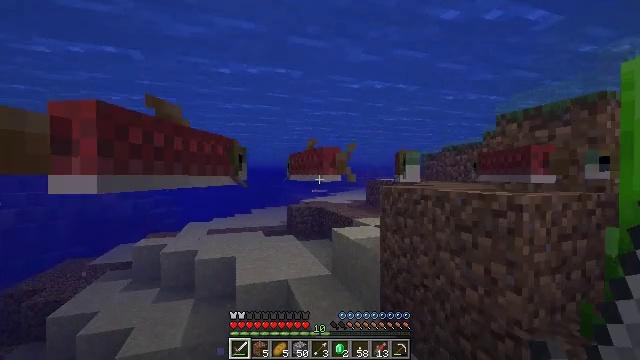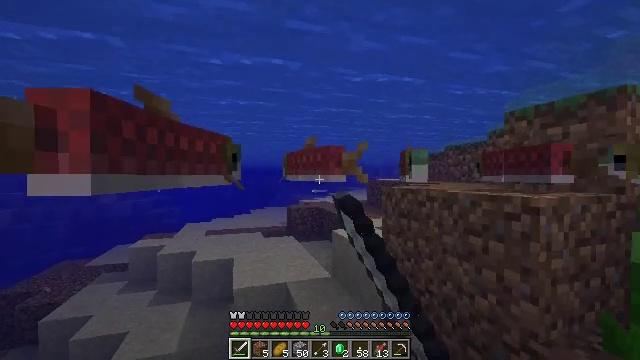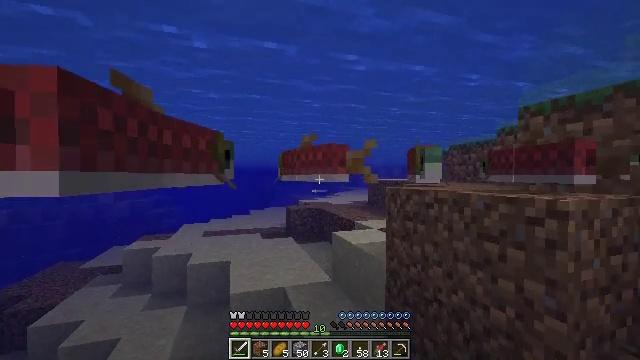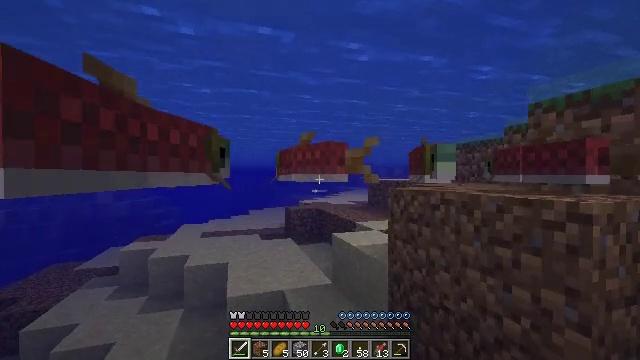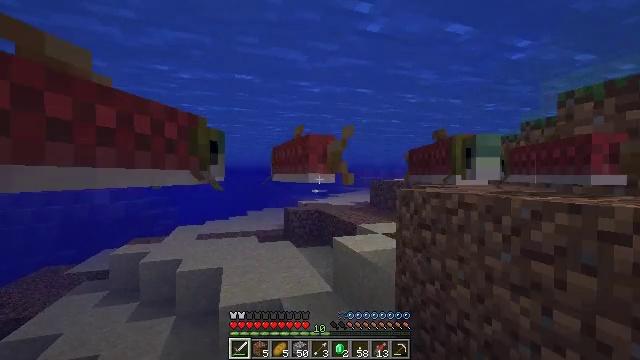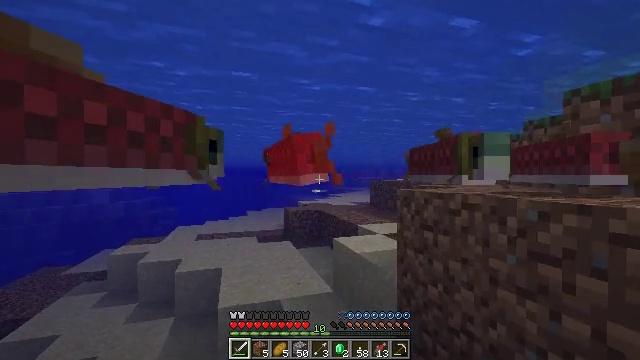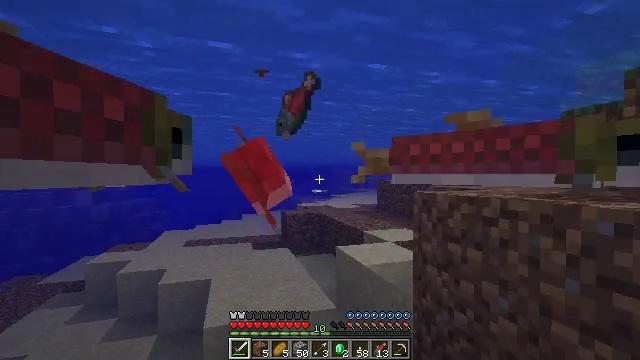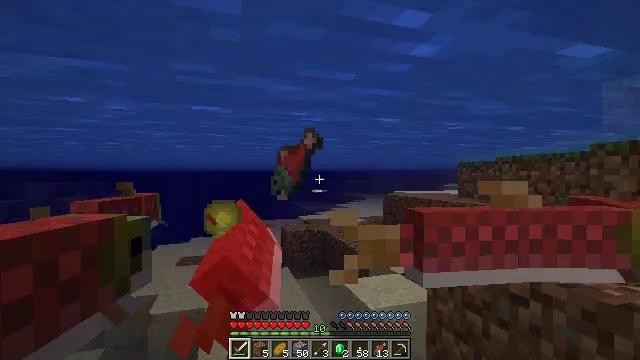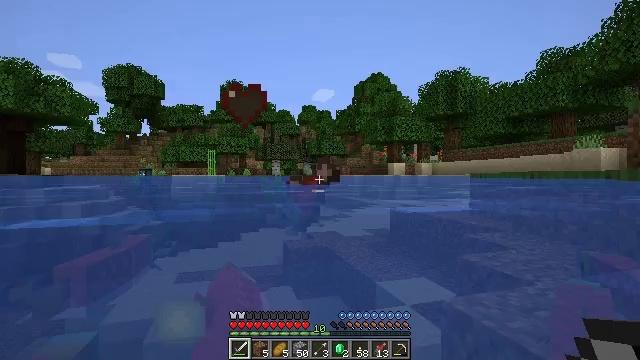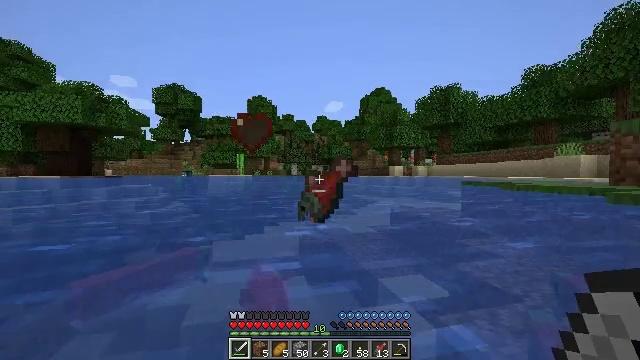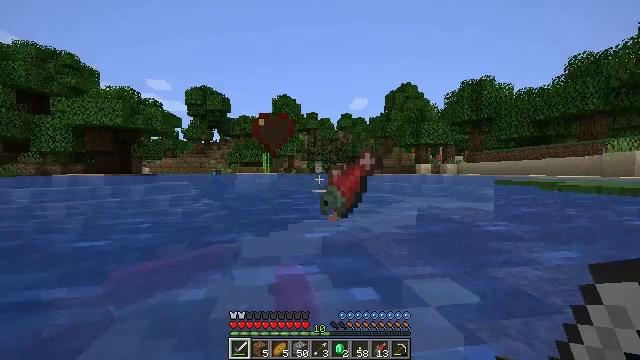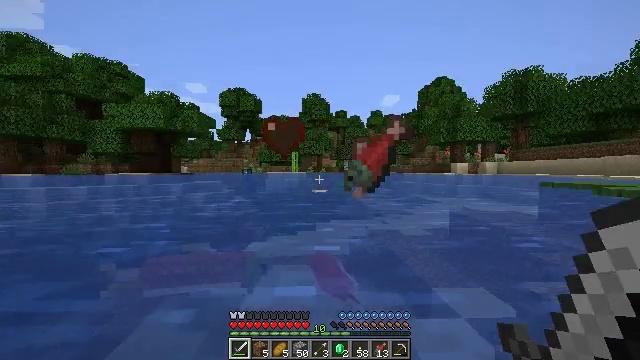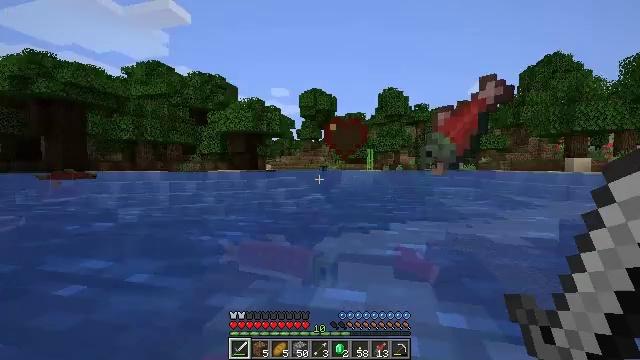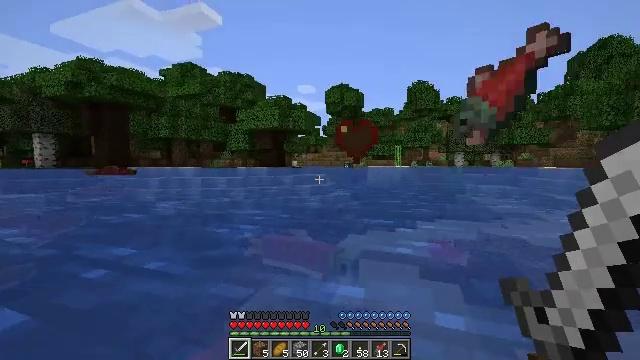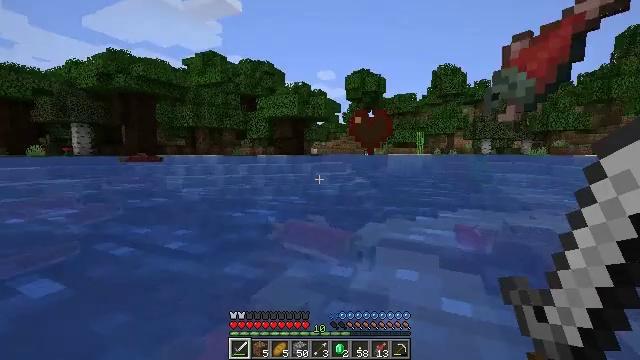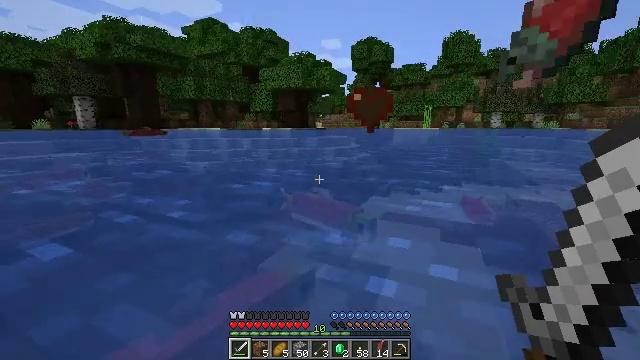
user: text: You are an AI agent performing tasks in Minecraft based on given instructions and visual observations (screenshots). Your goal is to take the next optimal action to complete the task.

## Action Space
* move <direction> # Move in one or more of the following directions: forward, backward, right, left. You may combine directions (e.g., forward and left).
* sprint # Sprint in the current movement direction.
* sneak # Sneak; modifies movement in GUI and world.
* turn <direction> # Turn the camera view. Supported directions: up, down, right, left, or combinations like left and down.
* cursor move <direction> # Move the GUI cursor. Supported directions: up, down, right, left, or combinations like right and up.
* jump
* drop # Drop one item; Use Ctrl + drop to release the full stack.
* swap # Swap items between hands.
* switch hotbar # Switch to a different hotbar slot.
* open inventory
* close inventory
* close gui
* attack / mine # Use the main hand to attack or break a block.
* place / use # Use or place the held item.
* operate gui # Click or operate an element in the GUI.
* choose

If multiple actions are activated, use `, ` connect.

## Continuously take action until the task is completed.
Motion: motion action
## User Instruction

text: Hunt fish.
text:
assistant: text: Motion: move forward, attack / mine
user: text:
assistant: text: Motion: move forward, attack / mine
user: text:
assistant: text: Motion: move forward
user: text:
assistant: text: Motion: move forward
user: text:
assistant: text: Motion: move forward
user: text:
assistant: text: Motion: move forward
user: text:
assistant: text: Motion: move forward
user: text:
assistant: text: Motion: move forward
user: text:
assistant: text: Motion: turn left
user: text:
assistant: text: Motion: turn left
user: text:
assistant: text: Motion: turn left
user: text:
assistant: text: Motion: turn left
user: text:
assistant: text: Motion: turn left
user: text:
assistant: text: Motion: turn left and down
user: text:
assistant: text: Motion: turn left and down
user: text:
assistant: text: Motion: turn down
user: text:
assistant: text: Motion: turn right and down
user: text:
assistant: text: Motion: no_op
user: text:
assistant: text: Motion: no_op
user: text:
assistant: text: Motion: no_op
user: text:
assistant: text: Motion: move right
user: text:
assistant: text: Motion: move right, turn down
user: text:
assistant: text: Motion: move right, turn left and down
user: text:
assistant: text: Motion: move right
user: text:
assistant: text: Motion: move right
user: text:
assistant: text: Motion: move forward and move right
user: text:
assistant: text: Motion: move forward and move right, turn left
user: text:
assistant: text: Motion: move forward and move right, turn left
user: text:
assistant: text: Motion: move forward and move right, turn left
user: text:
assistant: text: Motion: move forward and move right, turn left and up